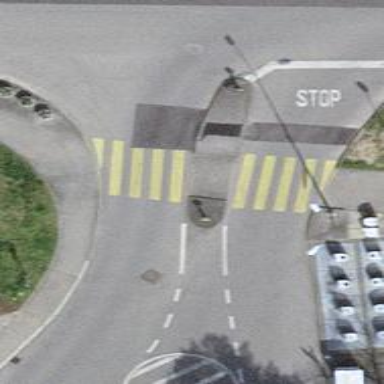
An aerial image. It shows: Asphalt footway on traffic island.